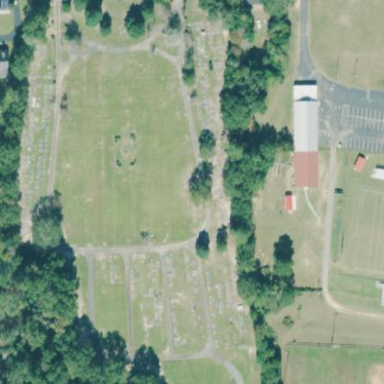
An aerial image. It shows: Cemetery.